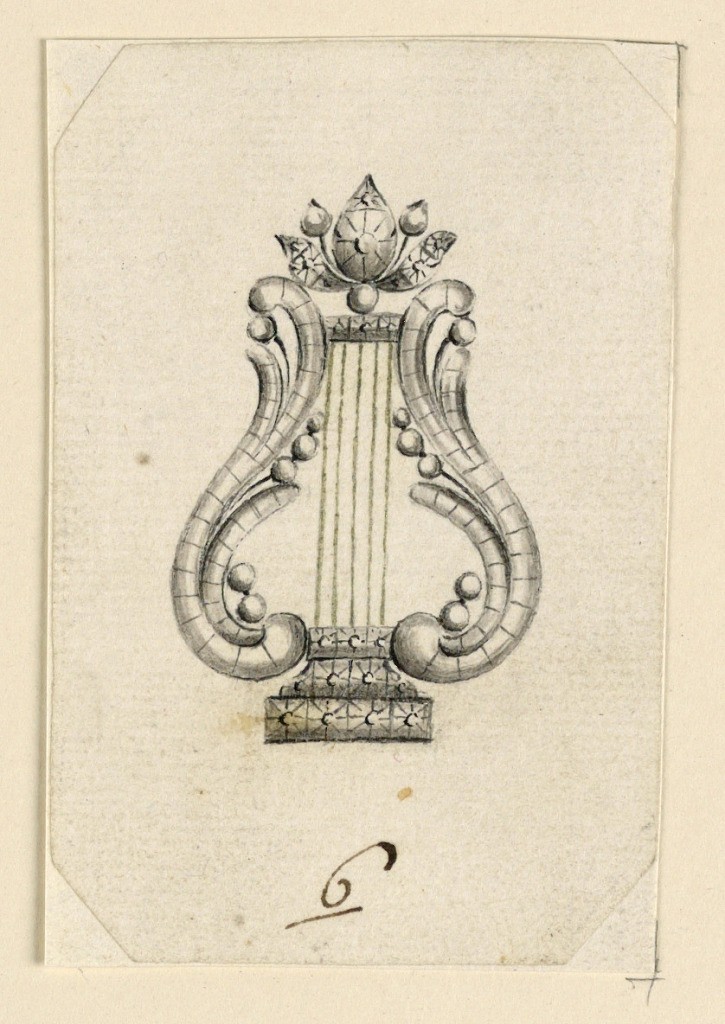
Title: Design for a Brooch or Earring in Shape of a Lyre
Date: late 18th century
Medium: Pen and black ink, brush and gray watercolor on light green paper
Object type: Drawing
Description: Design for a brooch or earring in the form of a lyre. On top a palmette, the strings of the musical instrument in green. Bevelled corners.